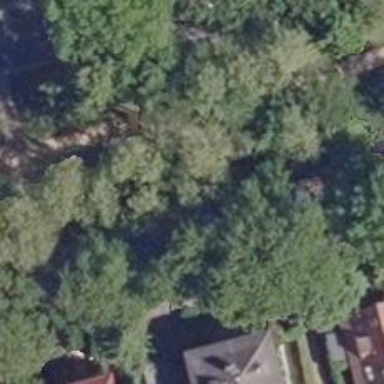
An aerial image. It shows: Robinia tree in its natural setting.